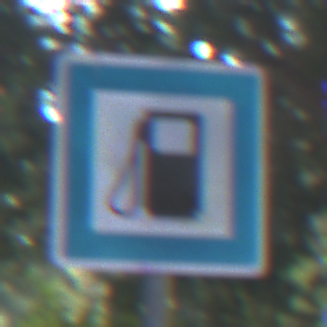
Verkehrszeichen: Tankstelle
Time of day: MorningAfternoon
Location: Outdoor (Suburban)
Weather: PartlyCloudy
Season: NotSpecified
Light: Natural